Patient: sex M, age 81
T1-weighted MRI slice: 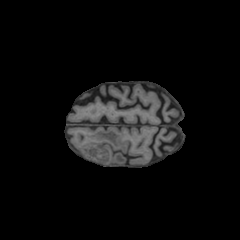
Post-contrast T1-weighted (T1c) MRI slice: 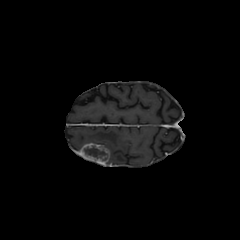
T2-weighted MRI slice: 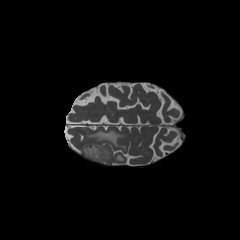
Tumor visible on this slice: yes
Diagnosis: Glioblastoma, IDH-wildtype
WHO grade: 4